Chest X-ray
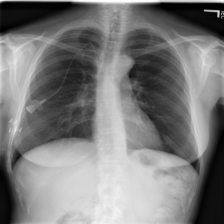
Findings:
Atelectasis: negative
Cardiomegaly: negative
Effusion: negative
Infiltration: negative
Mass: negative
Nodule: negative
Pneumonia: negative
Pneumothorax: negative
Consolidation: negative
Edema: negative
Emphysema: negative
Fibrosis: negative
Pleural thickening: negative
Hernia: negative